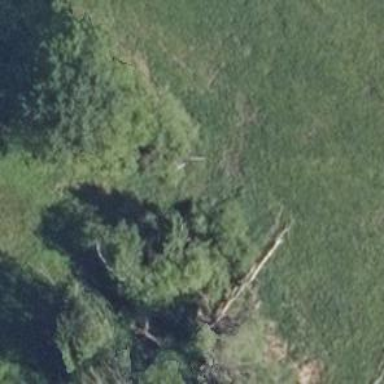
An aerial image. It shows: Hunting stand.